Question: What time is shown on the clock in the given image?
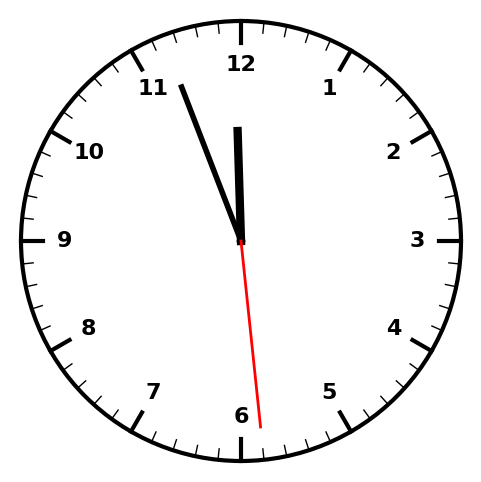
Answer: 11:56:29